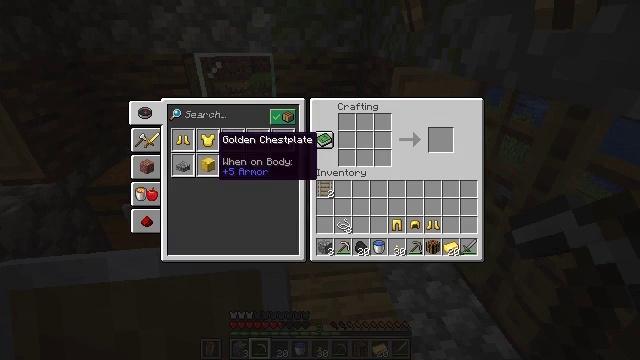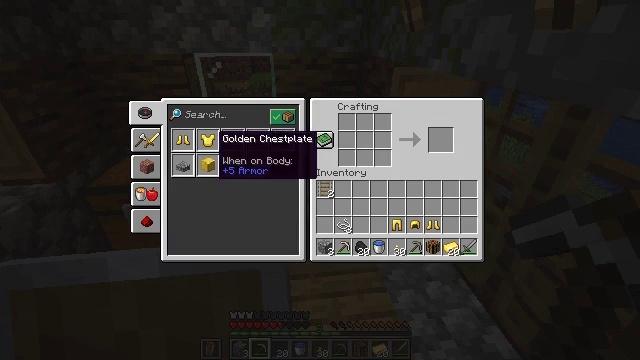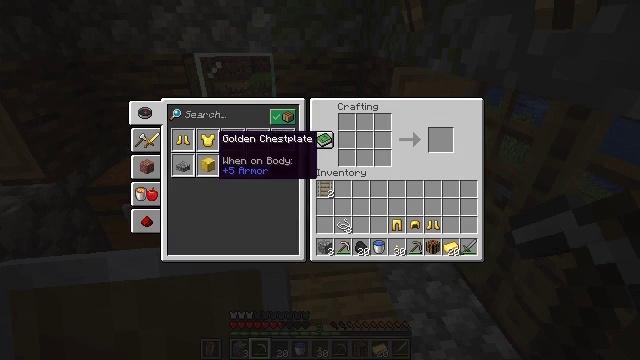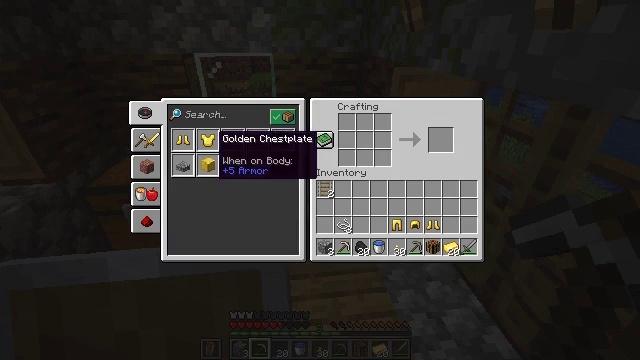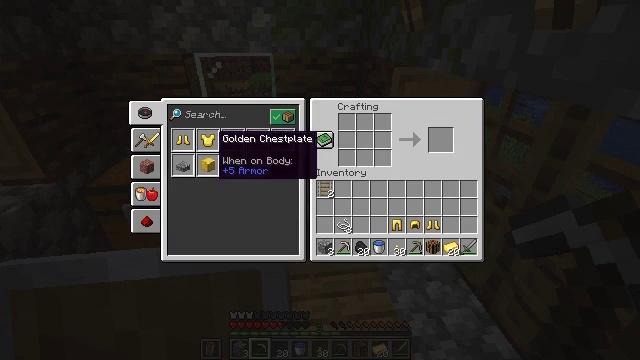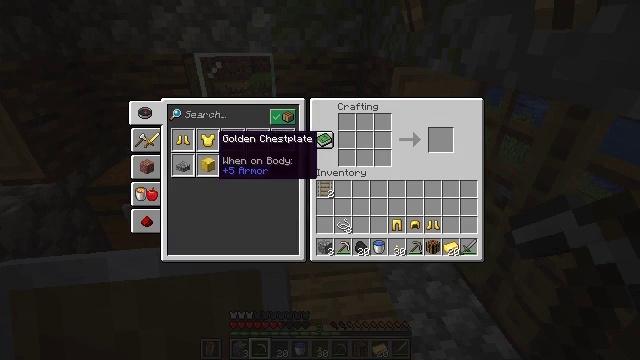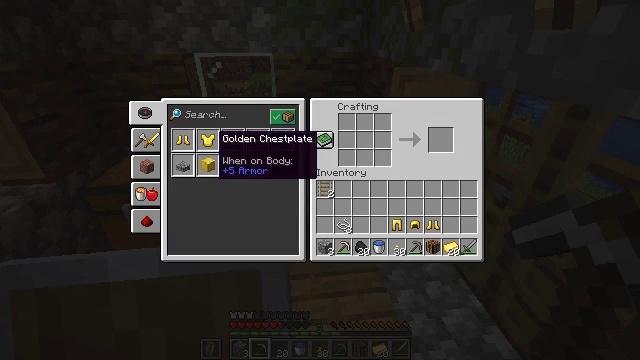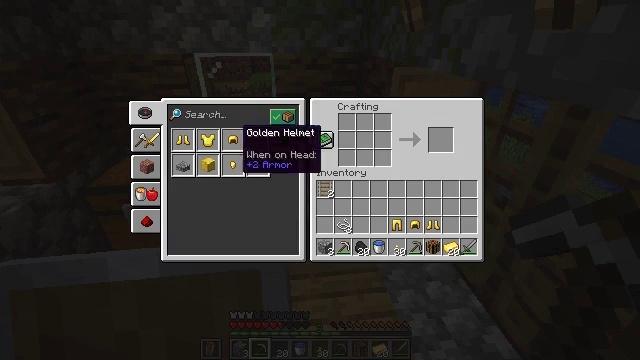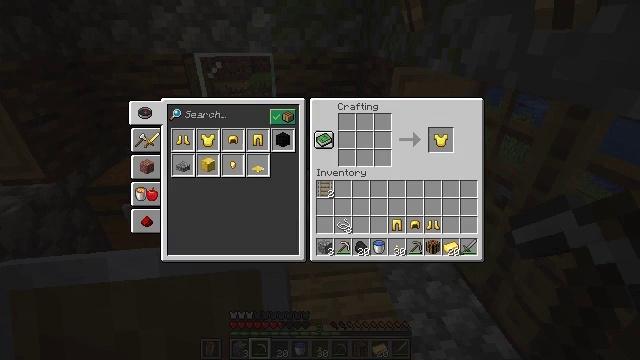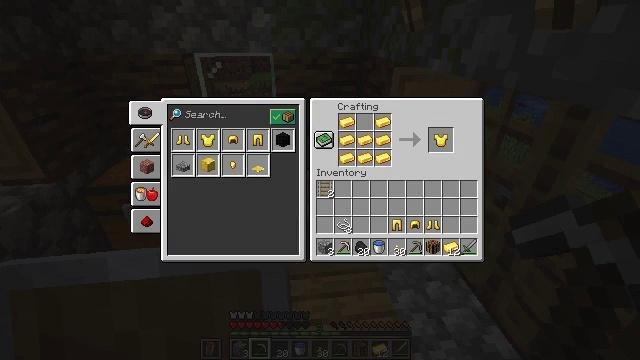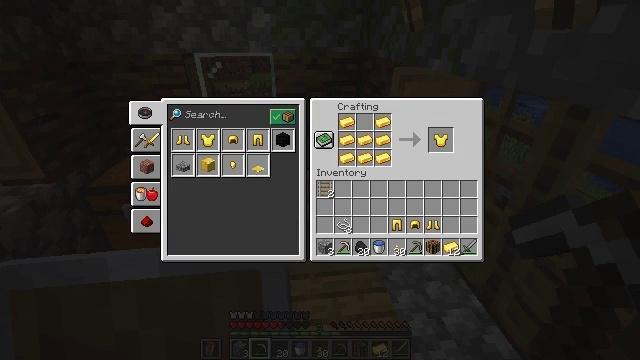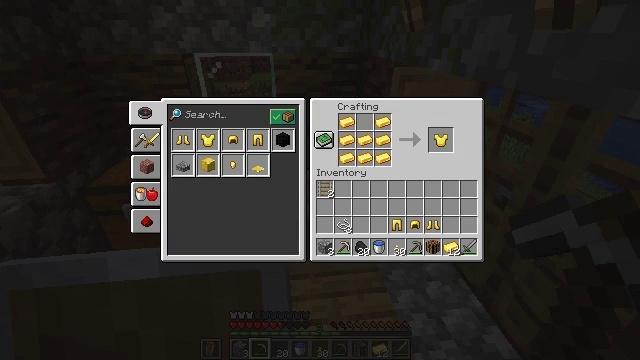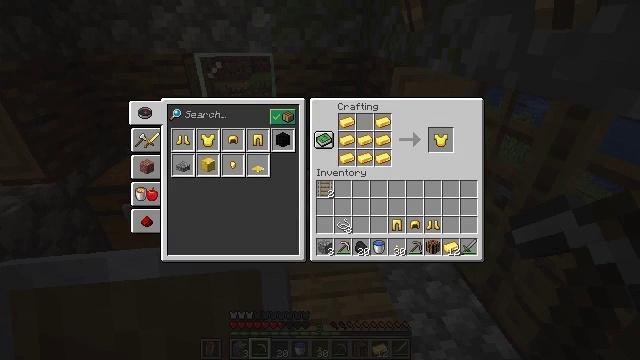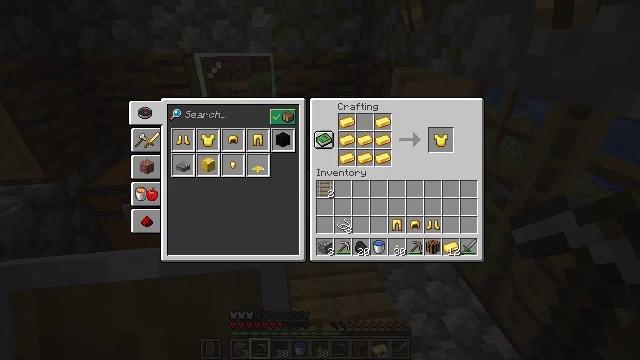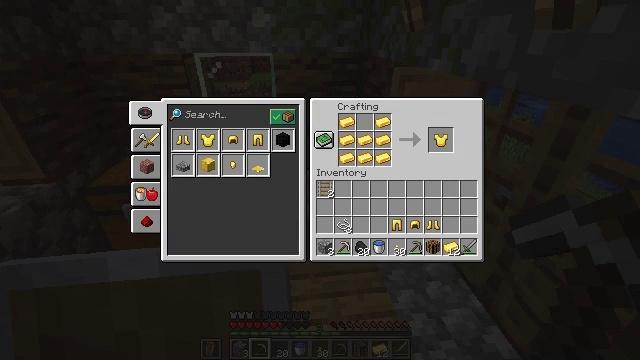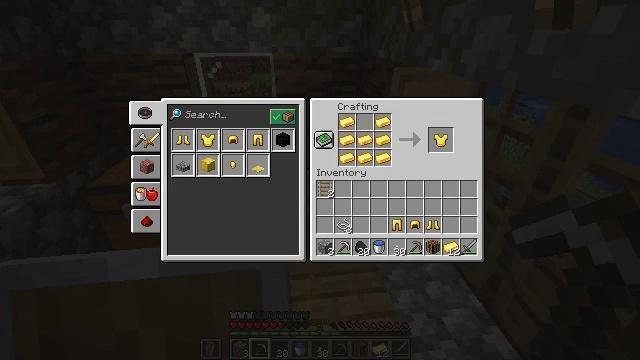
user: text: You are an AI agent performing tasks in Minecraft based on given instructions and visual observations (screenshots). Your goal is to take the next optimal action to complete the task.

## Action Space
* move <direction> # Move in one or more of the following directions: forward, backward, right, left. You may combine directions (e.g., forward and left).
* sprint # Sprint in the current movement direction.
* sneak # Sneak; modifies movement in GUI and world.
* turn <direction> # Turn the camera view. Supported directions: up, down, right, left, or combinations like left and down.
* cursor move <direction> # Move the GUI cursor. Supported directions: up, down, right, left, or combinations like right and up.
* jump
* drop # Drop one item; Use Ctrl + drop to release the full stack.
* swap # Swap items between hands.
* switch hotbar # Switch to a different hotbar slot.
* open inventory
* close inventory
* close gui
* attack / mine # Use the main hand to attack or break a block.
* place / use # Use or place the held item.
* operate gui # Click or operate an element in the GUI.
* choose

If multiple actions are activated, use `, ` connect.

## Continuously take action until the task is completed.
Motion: motion action
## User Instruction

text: Craft a golden chestplate using the crafting table.
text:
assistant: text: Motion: no_op
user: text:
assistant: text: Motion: no_op
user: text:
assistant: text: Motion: attack / mine
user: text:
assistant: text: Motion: attack / mine
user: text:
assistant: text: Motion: attack / mine
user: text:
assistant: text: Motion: no_op
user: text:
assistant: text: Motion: turn right
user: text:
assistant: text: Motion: turn right and up
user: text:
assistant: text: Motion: turn right and up
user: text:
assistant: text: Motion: turn right
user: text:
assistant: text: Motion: no_op
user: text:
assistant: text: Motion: no_op
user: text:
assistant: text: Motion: turn down
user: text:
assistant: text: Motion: turn left
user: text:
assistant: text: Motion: turn left
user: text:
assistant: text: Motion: turn left
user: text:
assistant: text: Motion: turn left
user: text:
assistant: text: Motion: no_op
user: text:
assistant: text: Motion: no_op
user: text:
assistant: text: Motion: no_op
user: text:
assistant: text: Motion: no_op
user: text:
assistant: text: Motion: no_op
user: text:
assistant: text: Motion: no_op
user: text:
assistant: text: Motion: no_op
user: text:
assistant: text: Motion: no_op
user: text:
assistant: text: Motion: no_op
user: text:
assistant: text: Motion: attack / mine
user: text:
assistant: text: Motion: attack / mine
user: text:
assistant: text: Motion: attack / mine
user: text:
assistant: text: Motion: turn down